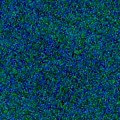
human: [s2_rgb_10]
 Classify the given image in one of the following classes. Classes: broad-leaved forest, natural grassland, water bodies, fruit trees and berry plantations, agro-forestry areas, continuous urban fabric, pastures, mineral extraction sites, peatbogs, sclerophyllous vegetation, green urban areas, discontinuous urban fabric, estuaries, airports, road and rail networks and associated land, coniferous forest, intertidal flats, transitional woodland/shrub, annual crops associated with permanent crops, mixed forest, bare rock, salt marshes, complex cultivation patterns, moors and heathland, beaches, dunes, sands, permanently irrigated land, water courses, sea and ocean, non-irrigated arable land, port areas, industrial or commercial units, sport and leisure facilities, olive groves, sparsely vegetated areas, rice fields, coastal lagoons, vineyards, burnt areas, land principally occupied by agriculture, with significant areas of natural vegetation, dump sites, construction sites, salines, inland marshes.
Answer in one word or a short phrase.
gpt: sea and ocean